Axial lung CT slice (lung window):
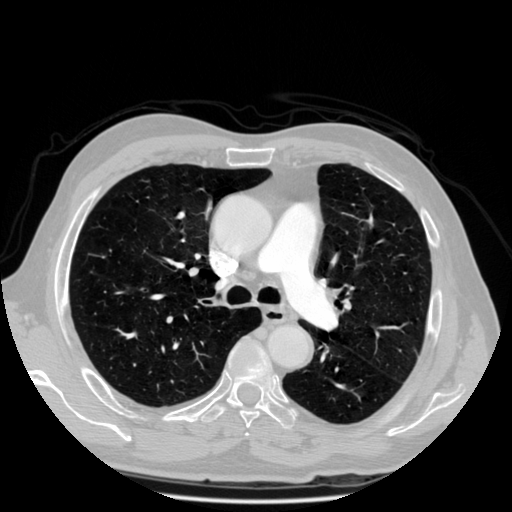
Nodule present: no